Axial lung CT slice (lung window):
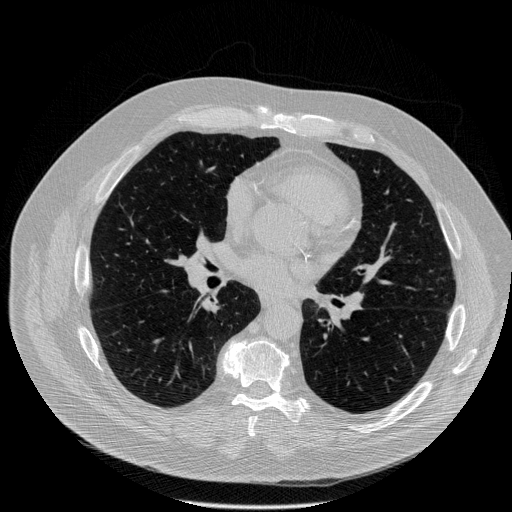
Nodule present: no